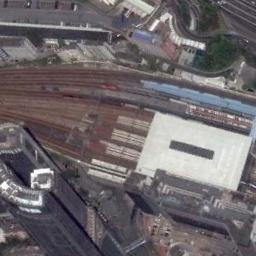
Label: railway_station